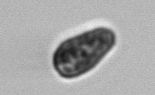
Label: Pseudochattonella_farcimen